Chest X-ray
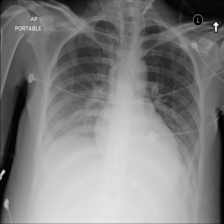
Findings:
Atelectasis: positive
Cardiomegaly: negative
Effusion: positive
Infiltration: negative
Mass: negative
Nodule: negative
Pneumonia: negative
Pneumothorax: negative
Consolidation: negative
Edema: negative
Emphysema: negative
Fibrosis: negative
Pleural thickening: negative
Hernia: negative